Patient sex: M
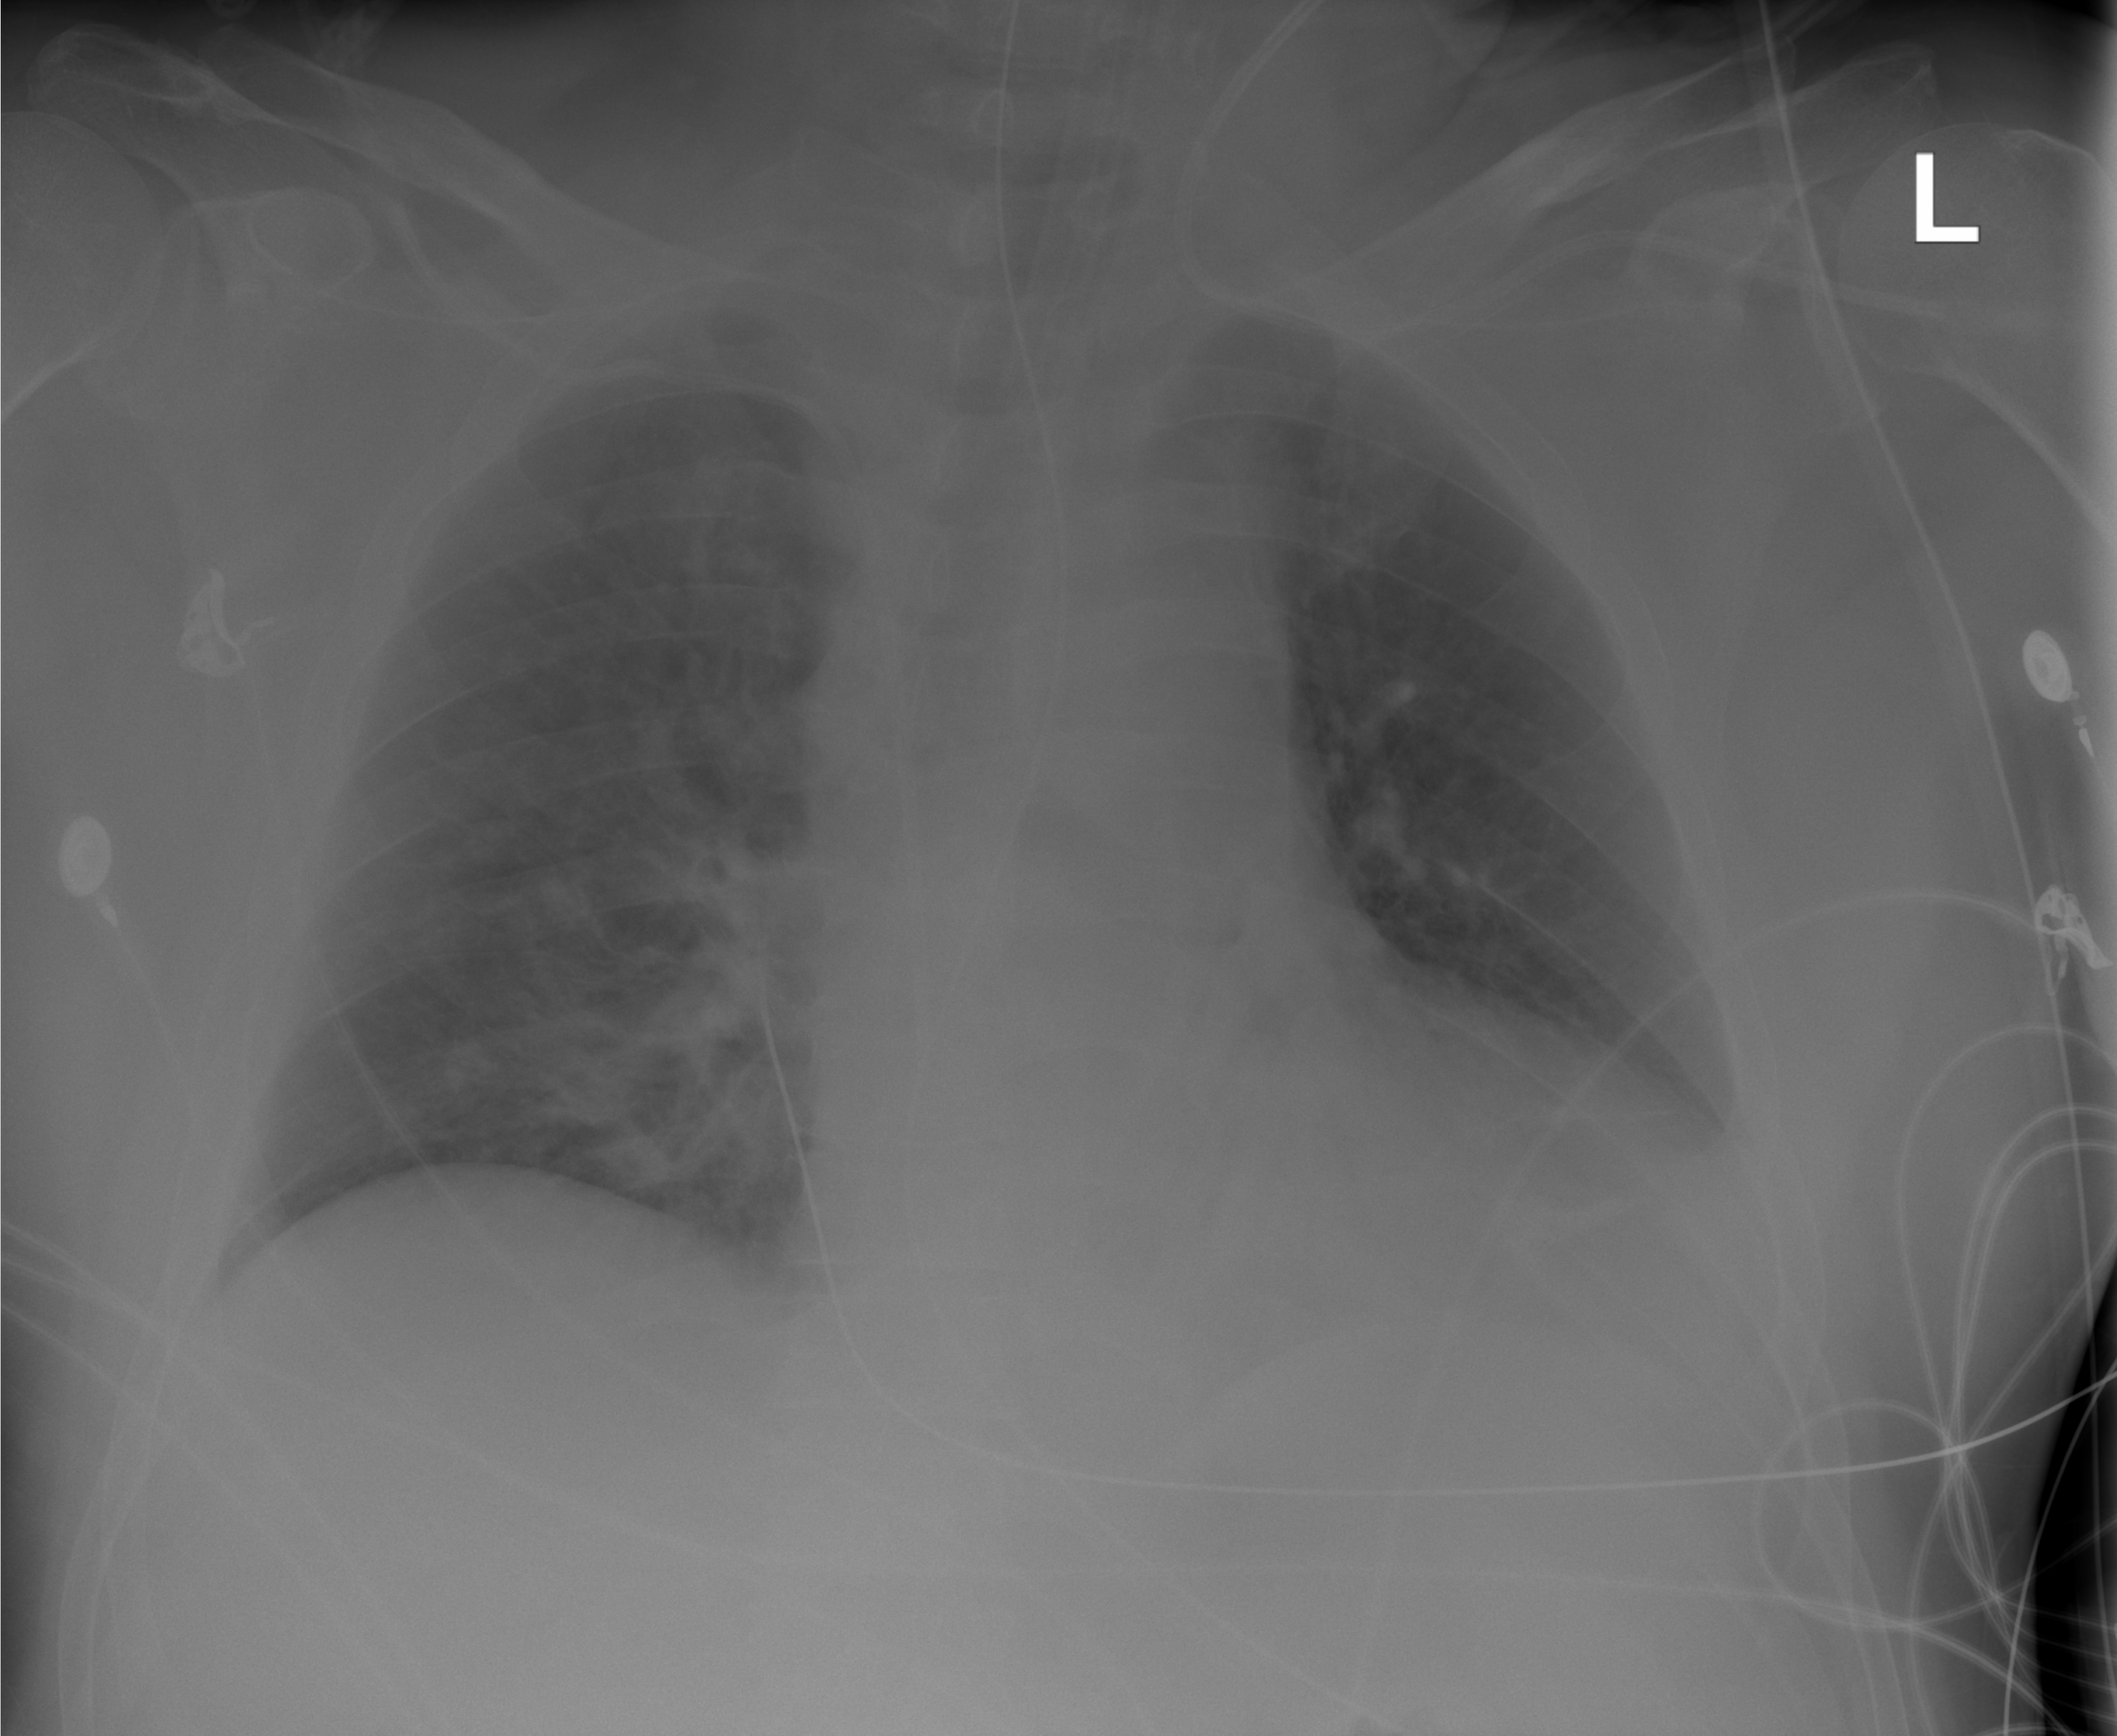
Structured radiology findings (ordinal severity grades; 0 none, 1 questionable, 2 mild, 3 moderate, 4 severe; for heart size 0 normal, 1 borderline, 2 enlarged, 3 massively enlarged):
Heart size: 0
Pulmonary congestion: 0
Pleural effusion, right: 0
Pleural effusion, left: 1
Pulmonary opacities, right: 0
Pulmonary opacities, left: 0
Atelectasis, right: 0
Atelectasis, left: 1